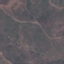
Label: HerbaceousVegetation